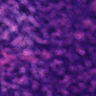
Metastatic tissue present: no